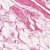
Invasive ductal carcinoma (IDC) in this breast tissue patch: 0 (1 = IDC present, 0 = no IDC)